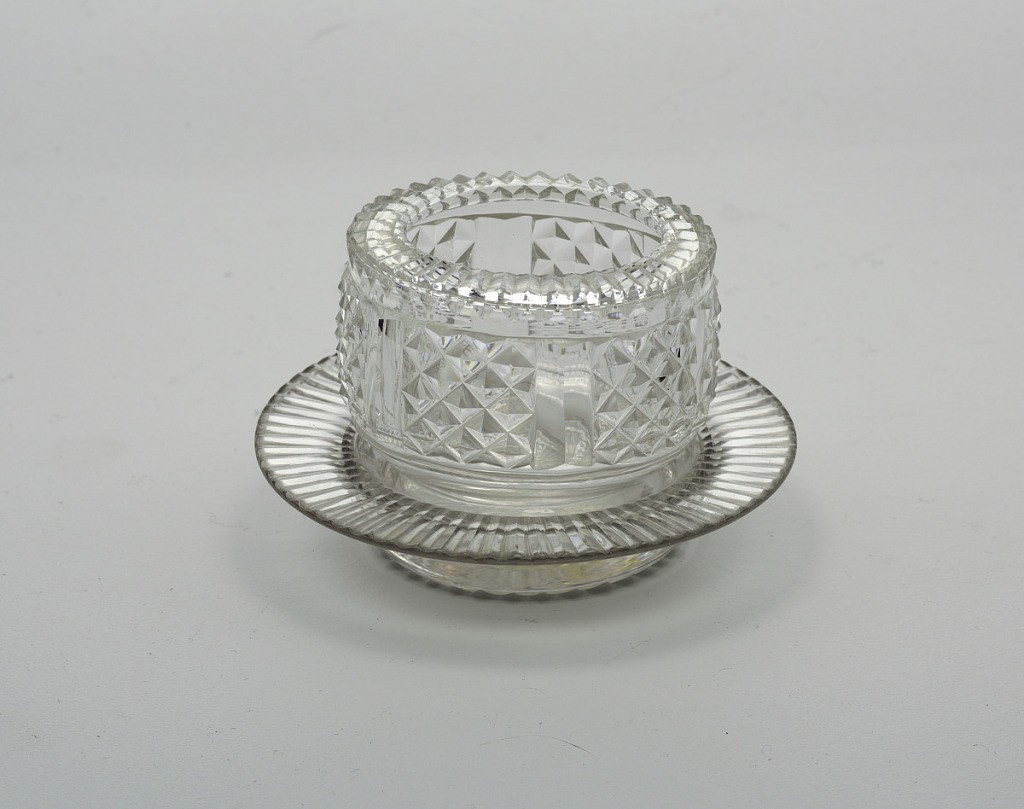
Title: Salt stand
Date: ca. 1820
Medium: Glass
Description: Round body on short foot; lip turned-in and cut with fluting, sides cut with 6 panels of diamonds. Stand is shallow dish with wide lip cut with flutes, rayed flutes cut on bottom.